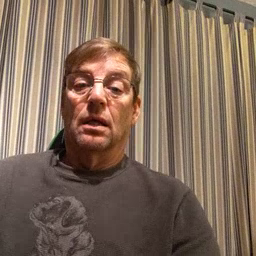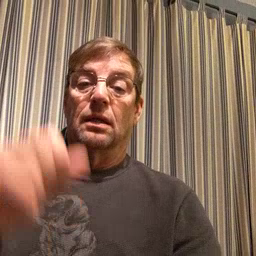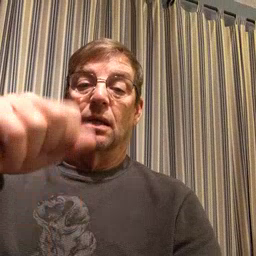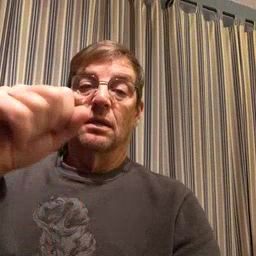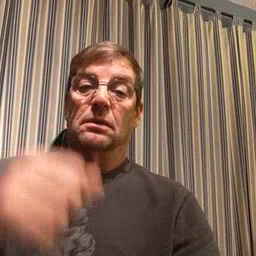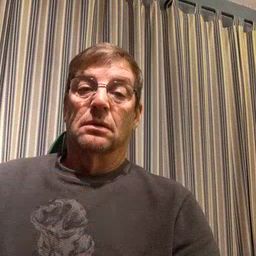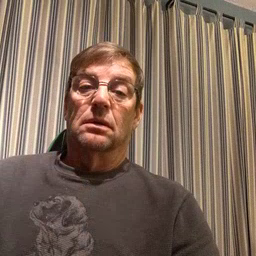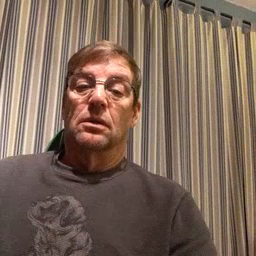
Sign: yes